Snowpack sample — Snodgrass Mountain, Crested Butte, Colorado (2/4/25, 12:06 PM MST)
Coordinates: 38.923, -106.968
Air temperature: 35 °F
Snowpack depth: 80 cm
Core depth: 60 cm
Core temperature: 32 °F
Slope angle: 14°, slope face: 78°
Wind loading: low
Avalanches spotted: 0
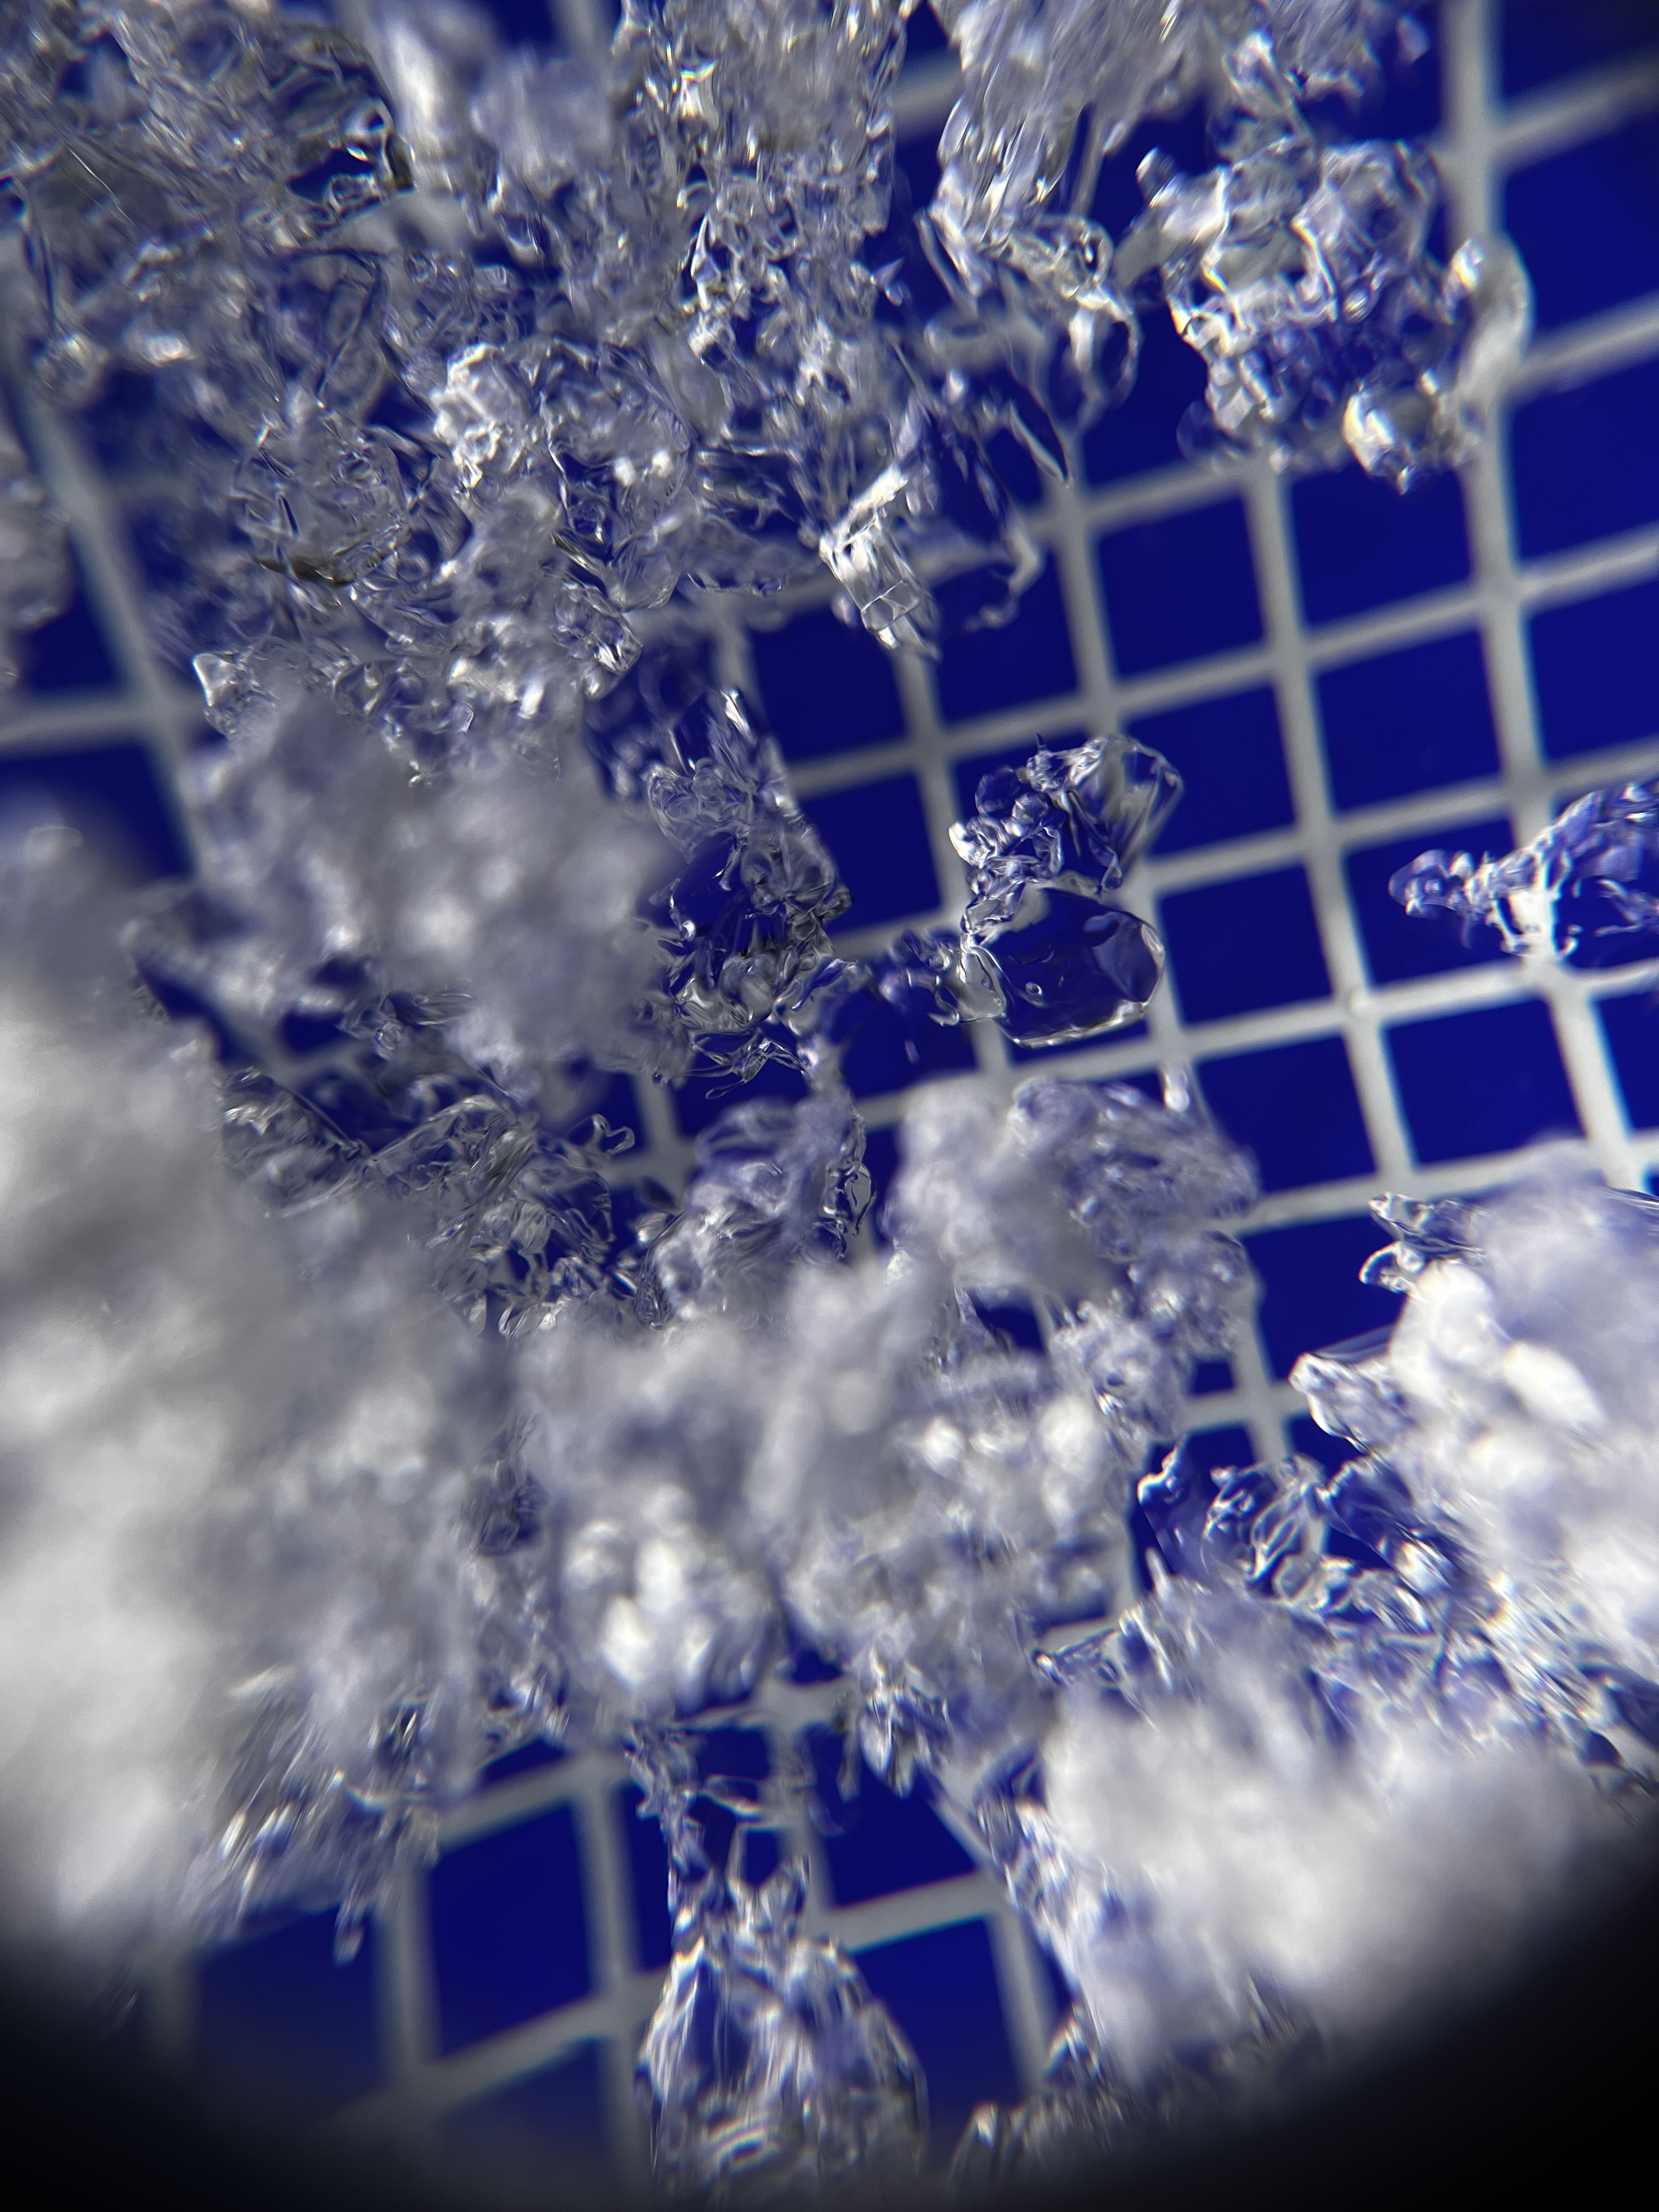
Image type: magnified_profile
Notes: No avalanches nearby, unusually warm weather for the last month reported by residents, Collected 25 yards from treeline